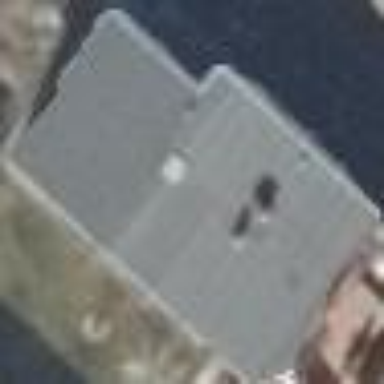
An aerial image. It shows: Saltbox shaped roof on apartment building.